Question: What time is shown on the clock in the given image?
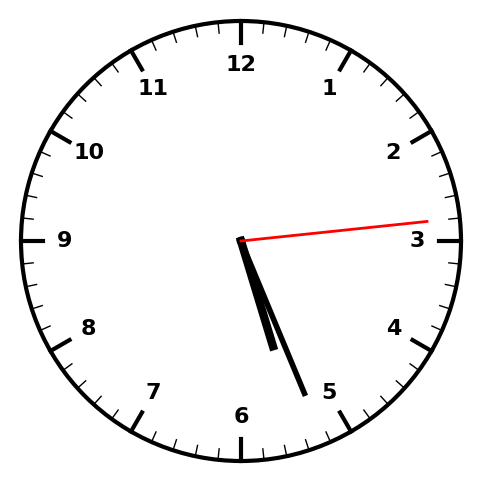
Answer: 05:26:14